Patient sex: F
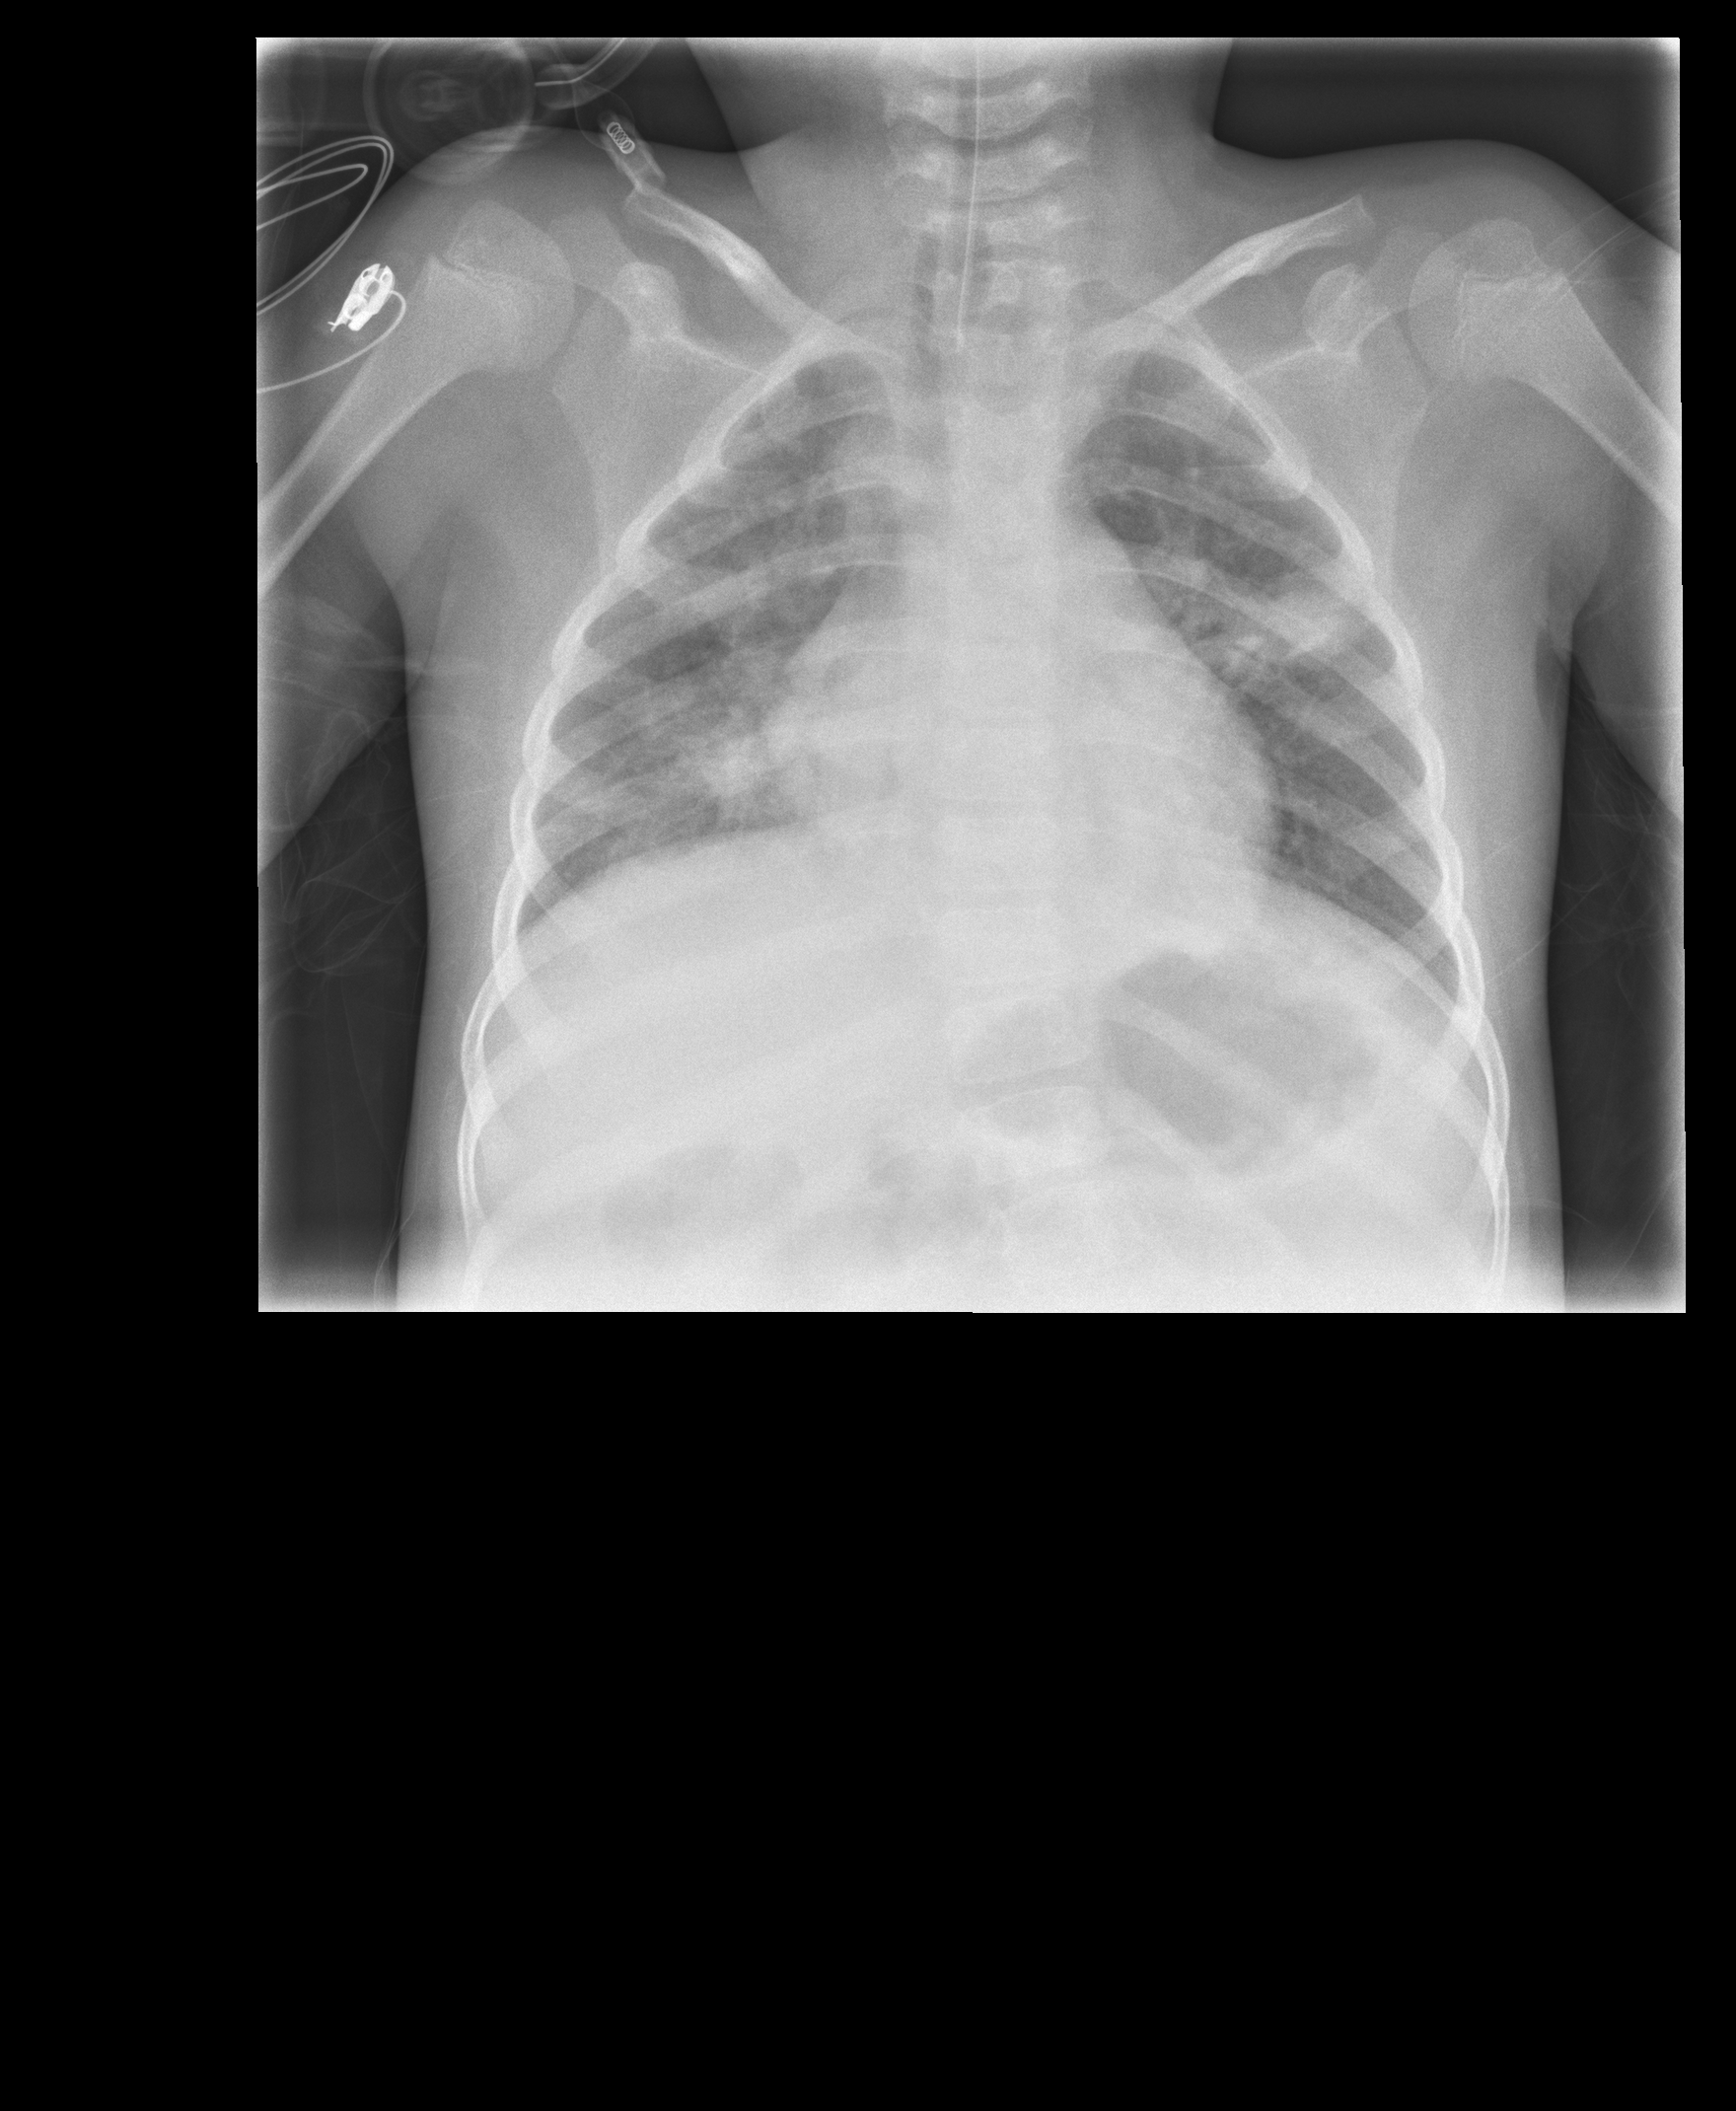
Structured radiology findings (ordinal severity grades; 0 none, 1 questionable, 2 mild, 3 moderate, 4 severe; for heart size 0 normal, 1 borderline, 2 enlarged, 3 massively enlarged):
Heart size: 0
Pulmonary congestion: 0
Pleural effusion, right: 0
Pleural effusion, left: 0
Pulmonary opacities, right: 3
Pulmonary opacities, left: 3
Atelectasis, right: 0
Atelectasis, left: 0